Question: I would like my Fragments to look consistent with the rest of the app and color palette which I applied so I would like to change the colors not only of title, but also of positive/negative buttons:

I tried to do this like this, but unfortunetaly it doesn't work:
'''
public void onStart() {
super.onStart();
Dialog d = getDialog();
int dividerId = d.getContext().getResources().getIdentifier("android:id/titleDivider", null, null);
View divider = d.findViewById(dividerId);
if(currentapiVersion< Build.VERSION_CODES.LOLLIPOP) {
divider.setBackgroundColor(getResources().getColor(R.color.accent));
LinearLayout ll = (LinearLayout) d.findViewById(R.id.dialog_background);
ll.setBackgroundResource(R.drawable.backrepeat_reversed);
}
if(currentapiVersion == Build.VERSION_CODES.LOLLIPOP) {
int buttonsId = d.getContext().getResources().getIdentifier("android:id/negativeButton", null, null);
Button b = (Button) d.findViewById(buttonsId);
b.setTextColor(getResources().getColor(R.color.accent));
}
int textViewId = d.getContext().getResources().getIdentifier("android:id/alertTitle", null, null);
TextView tv = (TextView) d.findViewById(textViewId);
tv.setTextColor(getResources().getColor(R.color.accent));
}
'''
How to change the color of these buttons? Maybe it is possibile to do it in the whole application through styles.xml file?
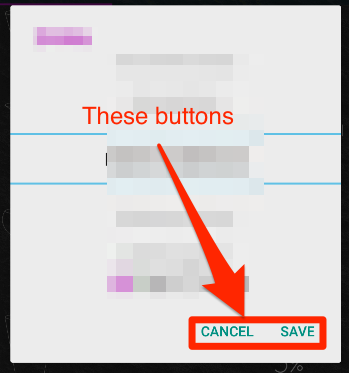
Answer: If you can create the dialog using 'AlertDialog' the following worked for me:
'''
public class DialogTest extends DialogFragment {
@Override
public Dialog onCreateDialog(Bundle savedInstanceState) {
return new AlertDialog.Builder(getActivity()).setTitle("Test")
.setMessage("This is a dialog.")
.setPositiveButton(android.R.string.yes, new DialogInterface.OnClickListener() {
@Override
public void onClick(DialogInterface dialog, int which) {
// TODO Auto-generated method stub
}
})
.setNegativeButton(android.R.string.no, new DialogInterface.OnClickListener() {
@Override
public void onClick(DialogInterface dialog, int which) {
// TODO Auto-generated method stub
}
}).show();
}
@Override
public void onStart() {
super.onStart();
((AlertDialog) getDialog()).getButton(AlertDialog.BUTTON_POSITIVE).setTextColor(Color.RED);
((AlertDialog) getDialog()).getButton(AlertDialog.BUTTON_NEGATIVE).setTextColor(Color.RED);
}
}
'''